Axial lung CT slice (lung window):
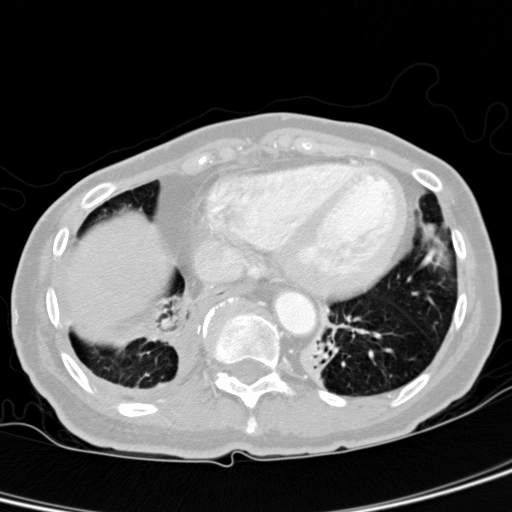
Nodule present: no